Question: I'm trying to read the mouse coordinate when I click in a point on screen and mark It with a point, but It'isn't working.
'''
float cx = 0, cy = 0;
glPushMatrix();
glPointSize(6.0f);
//Draw the points
glBegin(GL_POINTS);
cx = (((x * (maxx + minx))) / width) + minx;
cy = (((-1 * pow((y - height), width) * (maxy - miny)) / height ) + miny;
glVertex2f(cx , cy);
glEnd();
glPopMatrix();
'''
It's a college exercise, and the formula to get the coordinate from screen is:

Px and Py is the coordinate that mouseFunc pass to this function.
w and h is the width and height of the screen (I get It from reshape)
maxx, maxy, minx, miny... is the ortho coordinate
So, whats wrong with my code?
The mouse function (I've already tested if the mouse click is working and It is):
'''
void mouse(int button, int state, int x, int y){
switch(button){
case GLUT_LEFT_BUTTON:
if(state == GLUT_DOWN)
exerciseThree(x, y);
break;
}
glutPostRedisplay();
}
'''
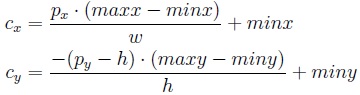
Answer: You haven't implemented the formula you quoted correctly. Try
'''
cx = x * (maxx - minx) / width + minx;
cy = (height - y) * (maxy - miny) / height + miny;
'''
The two significant differences being '(maxx - minx)' in the first expression, and your misreading the second line and thinking the divisor 'w' on the line above is a power for the second line.